【题型】填空题　【知识点】立体几何　【难度】easy
从平面外一点 \(D\) 向该平面引垂线段 \(DA\) 及斜线段 \(DB\)、\(DC\)，已知 \(DA\) 的长为 \(a\)，\(\angle BDA = \angle CDA = 60^\circ\)，\(\angle BDC = 90^\circ\)。则 \(BC\) 的长为 \underline{\quad\quad}。
【解答】
\textbf{【答案】} \(2\sqrt{2}a\)

\vspace{0.5em}

\textbf{【详解】} 如图，设平面为 \(\alpha\)，由题意得 \(DA \perp\) 平面 \(\alpha\)，因为 \(AB, AC \subset\) 平面 \(\alpha\)，所以 \(\angle DAB = \angle DAC = 90^\circ\)，

在 \(\triangle DAB\) 中，\(DA = a\)，\(\angle BDA = 60^\circ\)，

所以 \(DB = 2DA = 2a\)，同理 \(DC = 2DA = 2a\)，

在 \(\triangle BDC\) 中，\(\angle BDC = 90^\circ\)，\(BD = DC = 2a\)，

所以 \(BC = \sqrt{BD^2 + DC^2} = \sqrt{(2a)^2 + (2a)^2} = 2\sqrt{2}a\)。

故答案为：\(2\sqrt{2}a\)。

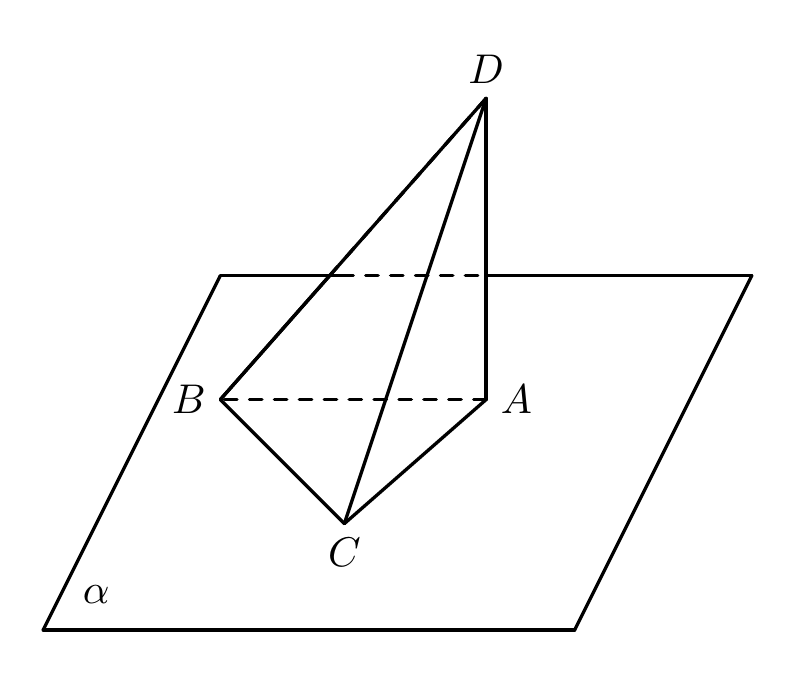